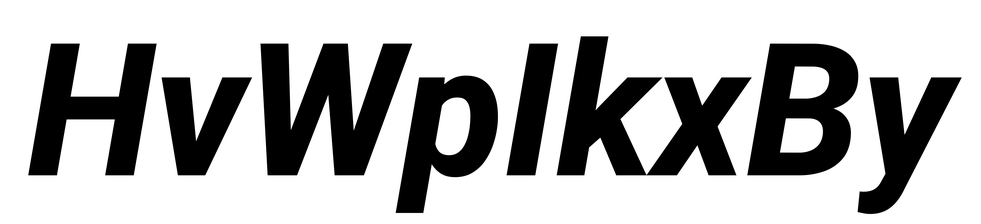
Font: Roboto-Italic_ExtraBold_Italic